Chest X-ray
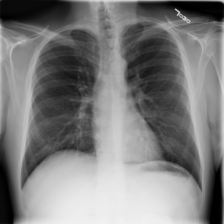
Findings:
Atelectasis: negative
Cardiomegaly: negative
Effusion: negative
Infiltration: negative
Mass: negative
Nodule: positive
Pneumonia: negative
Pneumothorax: negative
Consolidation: negative
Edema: negative
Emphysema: negative
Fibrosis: negative
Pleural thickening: negative
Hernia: negative